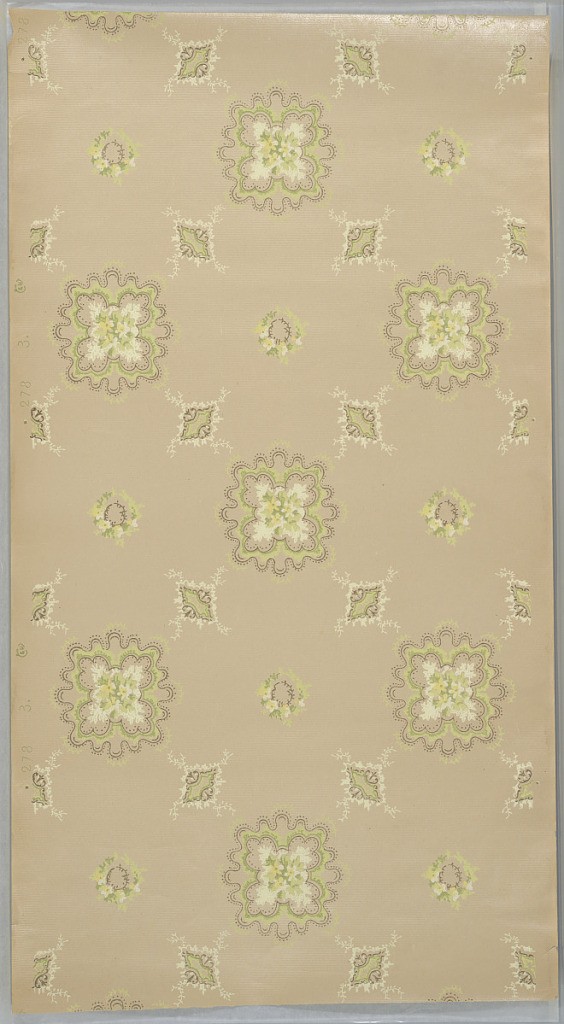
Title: Ceiling paper
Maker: Cresswell & Washburn Ltd, Philadelphia, Pennsylvania, 1880 - 1900
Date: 1905–1915
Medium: Machine-printed paper, ribbed, liquid mica
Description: Irregular circular medallions, rather amoeba-like, with floral quatrefoil center, alternates with a diamond-shaped medallion. A round floral wreath fills the center of the grid formed by these other two medallions. Printed in shades of green, yellow, and metallic gold on tan ground.